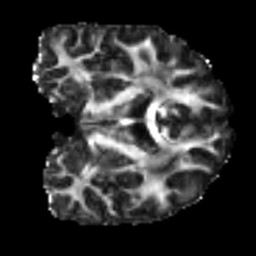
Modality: FA
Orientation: coronal
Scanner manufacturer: siemens
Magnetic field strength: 3 T
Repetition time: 4 s
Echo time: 0.0594 s